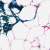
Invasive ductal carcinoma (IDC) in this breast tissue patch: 0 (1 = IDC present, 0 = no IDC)